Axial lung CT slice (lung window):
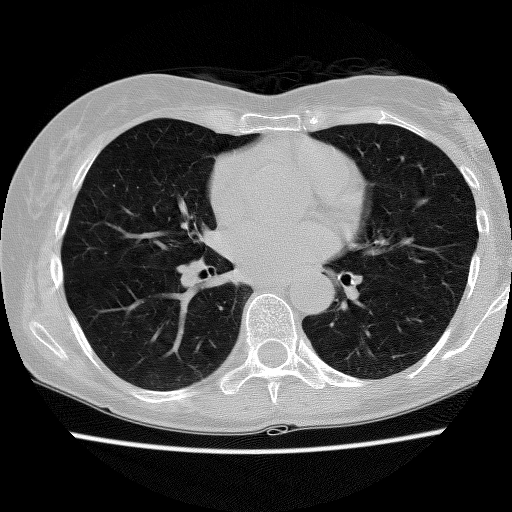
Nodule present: no